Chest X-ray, PA view. Patient: 52 years old, sex F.
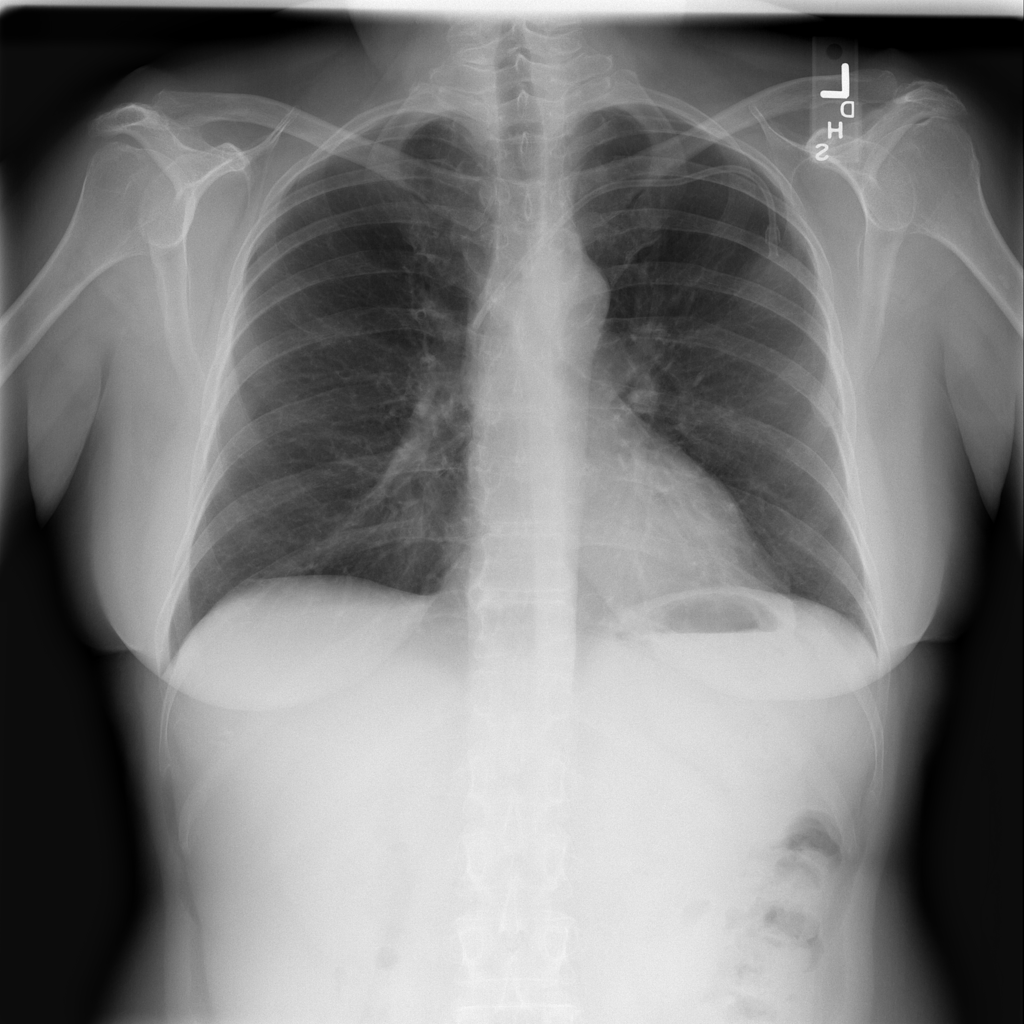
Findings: No Finding